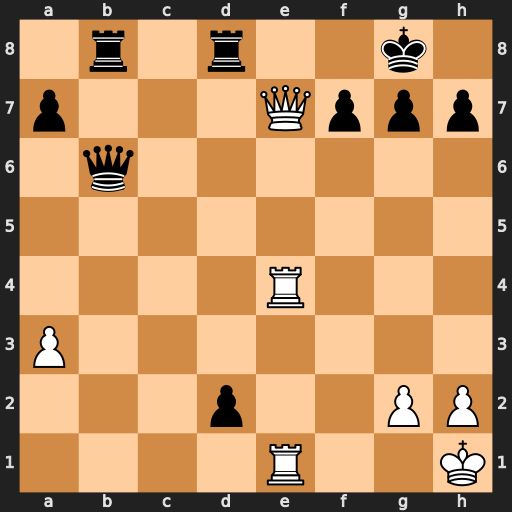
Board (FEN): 1r1r2k1/p3Qppp/1q6/8/4R3/P7/3p2PP/4R2K
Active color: w
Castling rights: -
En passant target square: -
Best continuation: Qe8+ Rxe8 Rxe8+ Rxe8 Rxe8#